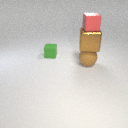
small green rubber cube behind large brown rubber sphere